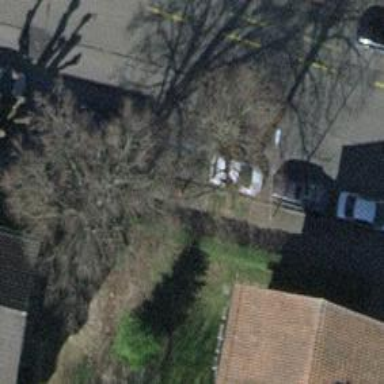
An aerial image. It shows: Avenue lined with trees.